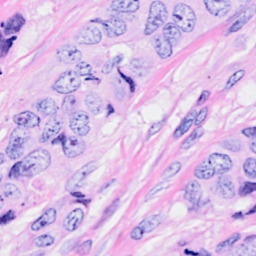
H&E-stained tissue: Breast